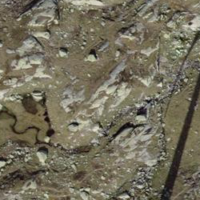
EUNIS habitat code: 31
Species observed at this site:
Eriophorum angustifolium